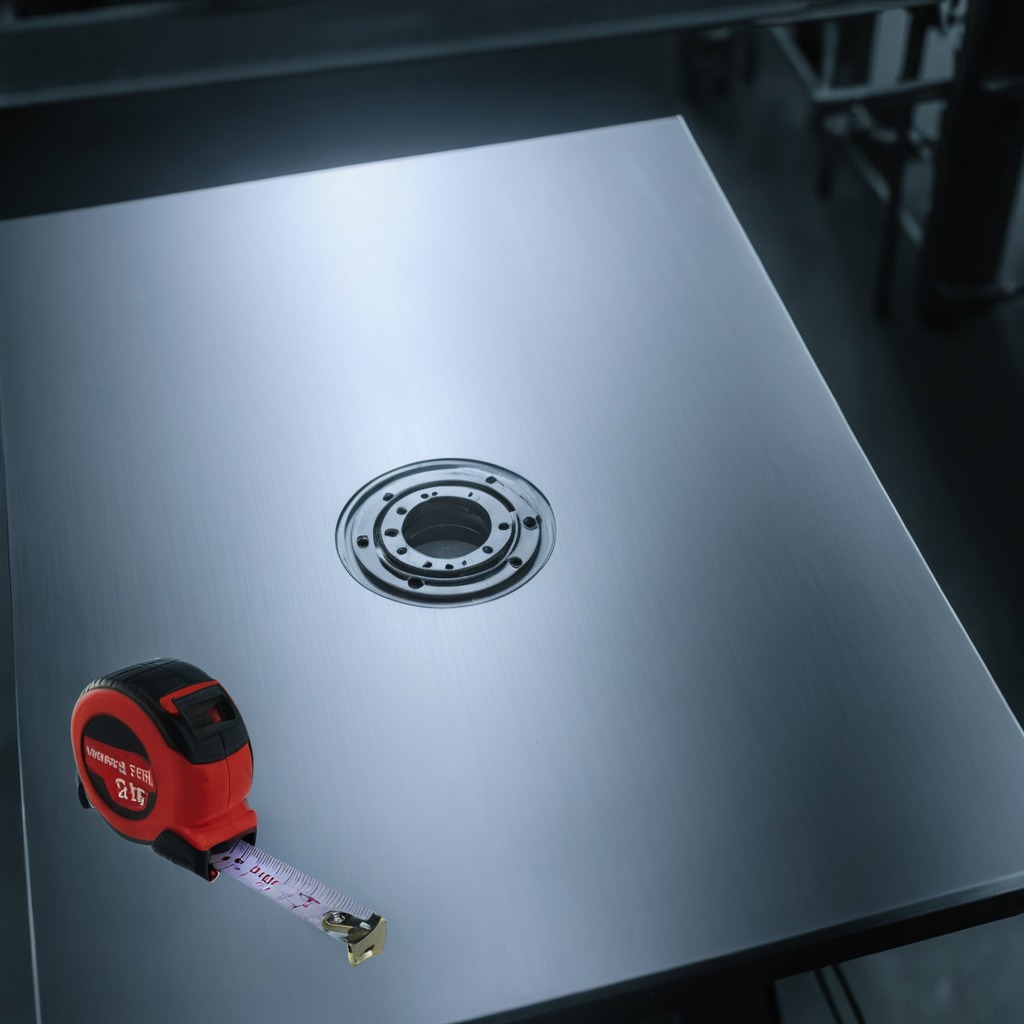
A measuring tape is lying on a metal table in a machine shop under fluorescent lights.